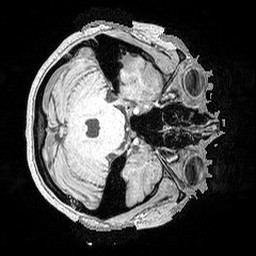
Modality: MP2RAGE
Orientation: axial
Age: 30
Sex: female
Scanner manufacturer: siemens
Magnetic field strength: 3 T
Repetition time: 5 s
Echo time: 0.00298 s